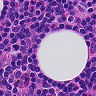
Metastatic tissue present: no